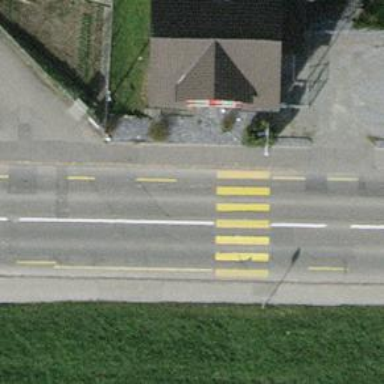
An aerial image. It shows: Uncontrolled zebra crossing on the road.